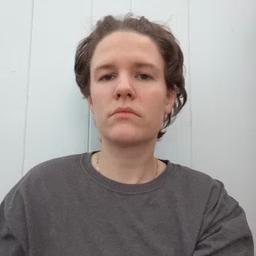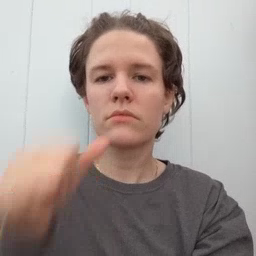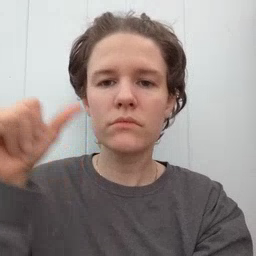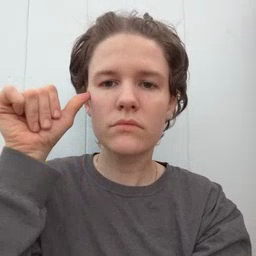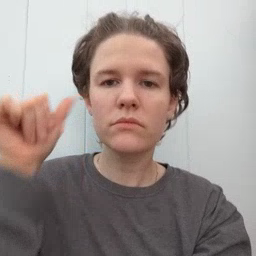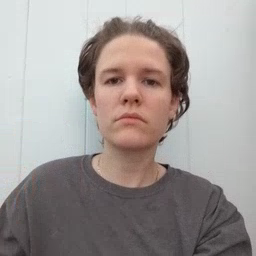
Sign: yesterday